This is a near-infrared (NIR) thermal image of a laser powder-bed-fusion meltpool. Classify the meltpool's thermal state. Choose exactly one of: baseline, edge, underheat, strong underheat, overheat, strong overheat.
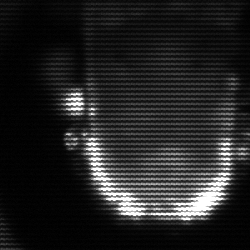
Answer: baseline